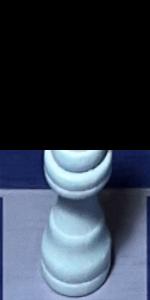
Label: Queen_White